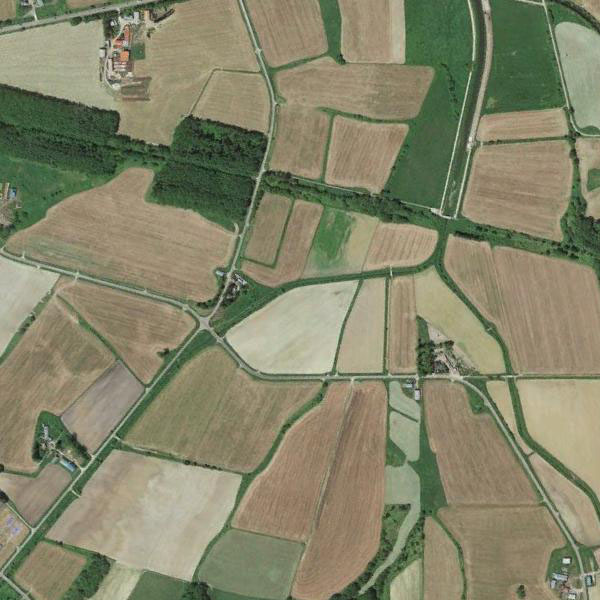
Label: Farmland